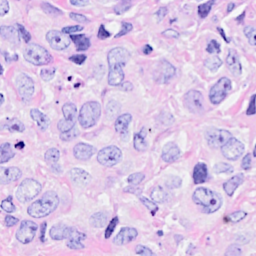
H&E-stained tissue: Breast